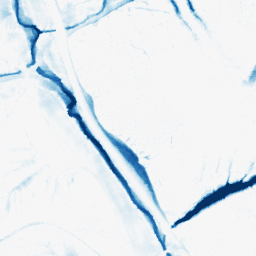
Category: morphological
Decomposition family: morphological_ellipse
Decomposition parameters: operation: closing
width: 20
height: 30
Upsampling method: regularized
Upsampling parameters: scale: 2
lambda_reg: 0.01
Upsampling scale: 2